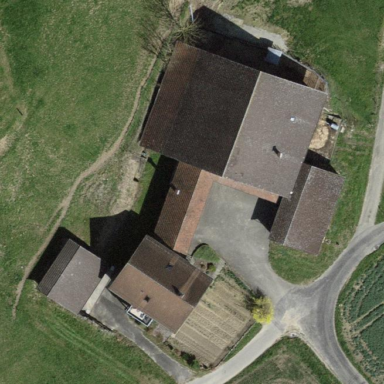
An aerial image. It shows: Farm with farmyard.